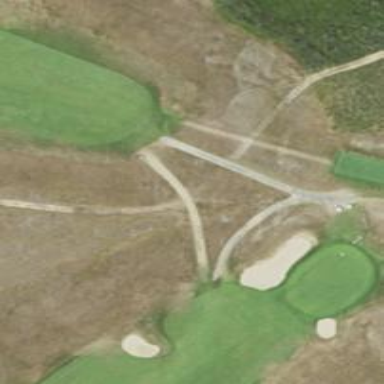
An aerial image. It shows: Pathway for golfing.